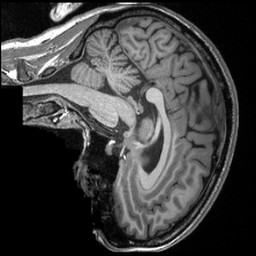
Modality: T1w
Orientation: sagittal